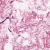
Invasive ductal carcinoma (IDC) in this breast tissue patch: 0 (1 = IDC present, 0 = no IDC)